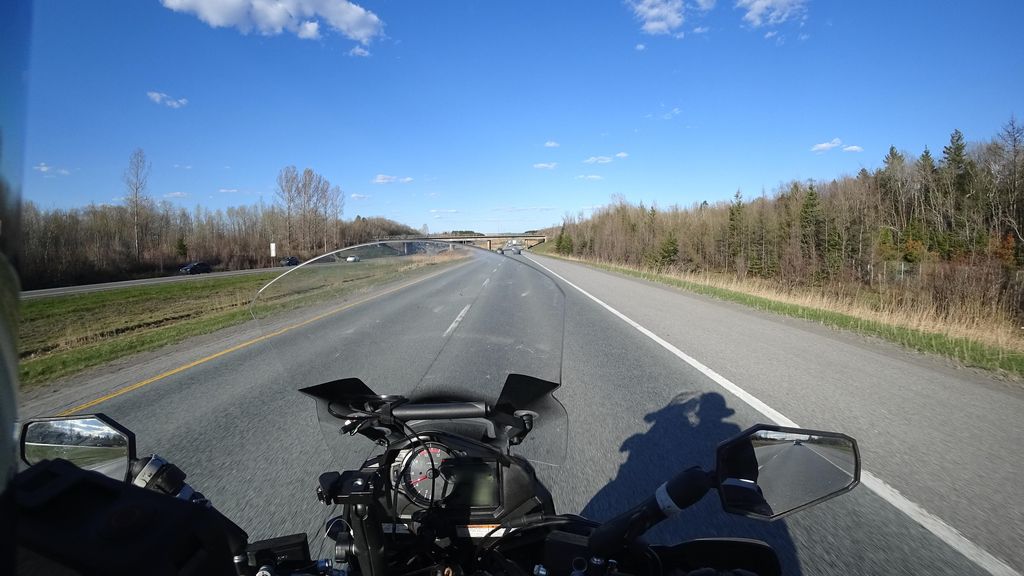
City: quebec_city